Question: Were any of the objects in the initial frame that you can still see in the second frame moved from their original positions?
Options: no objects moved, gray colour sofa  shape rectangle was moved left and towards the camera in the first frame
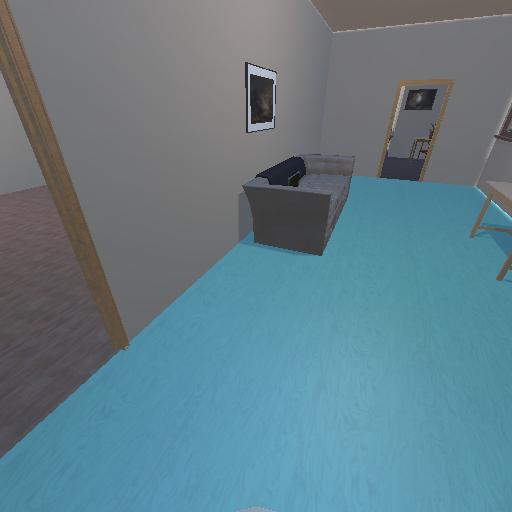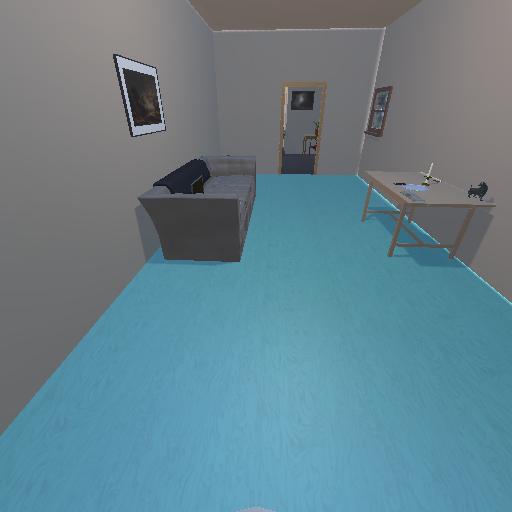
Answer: no objects moved